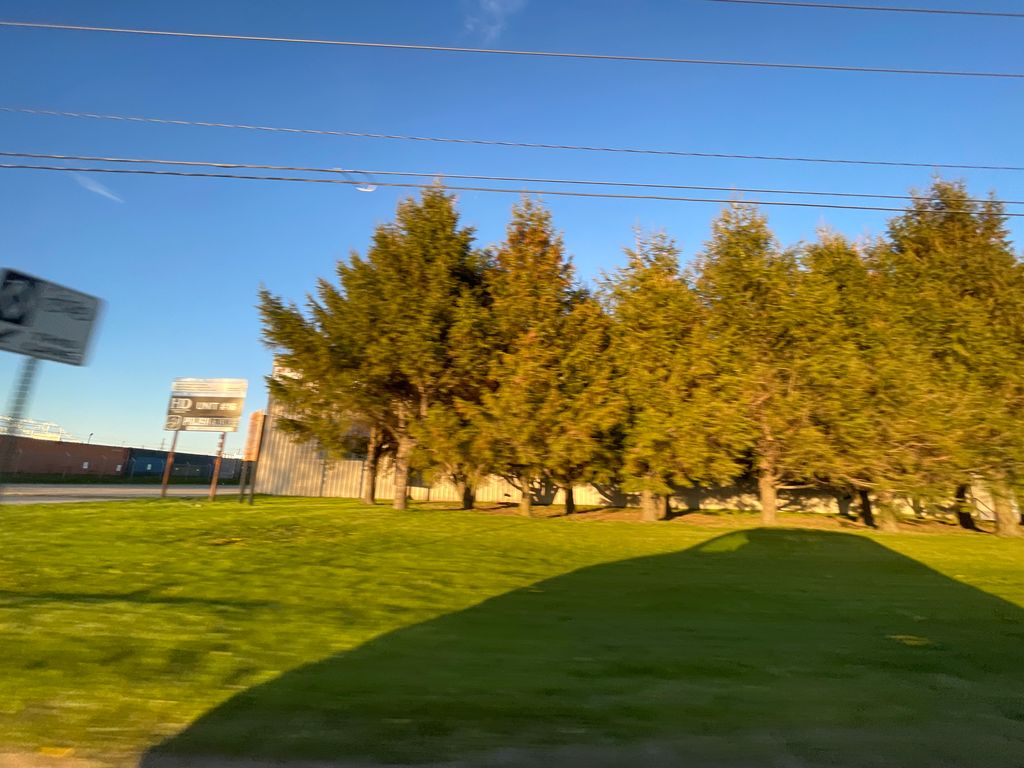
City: kitchener-waterloo